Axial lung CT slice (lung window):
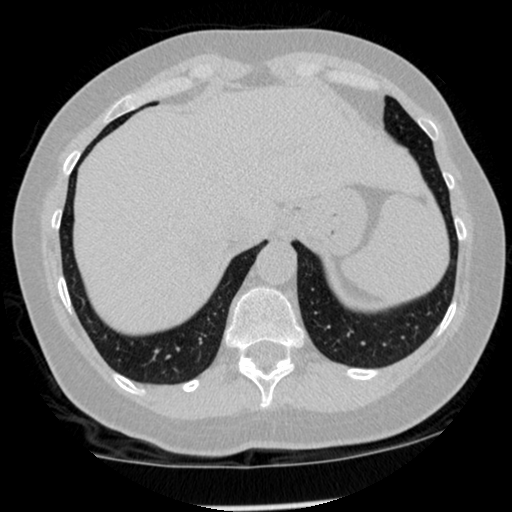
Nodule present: no